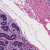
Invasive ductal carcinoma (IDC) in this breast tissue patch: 0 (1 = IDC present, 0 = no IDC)